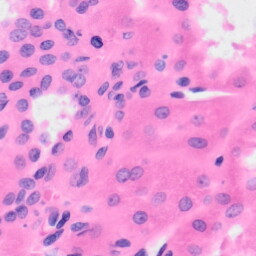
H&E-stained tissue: Kidney